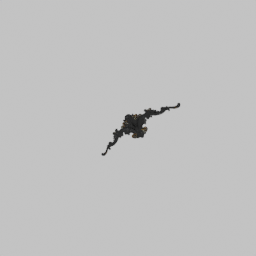
Label: decoration